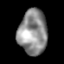
Tissue: lung
Cell type: Others
Senescence score: 0.1918
Nuclear area (px): 1256
Mean DAPI intensity: 141.928